Field crop: maize
Growth stage: 2
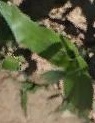
Species: maize